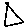
Label: triangle